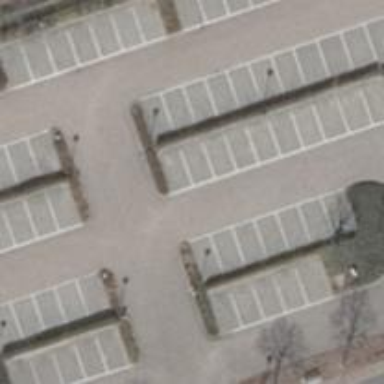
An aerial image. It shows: Road serving as parking aisle.